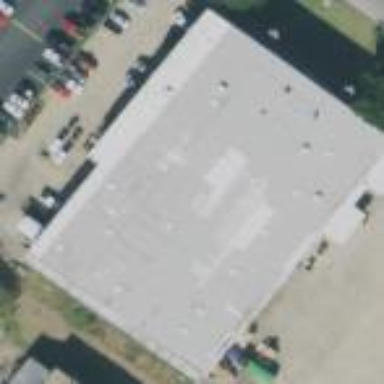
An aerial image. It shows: Warehouse building.